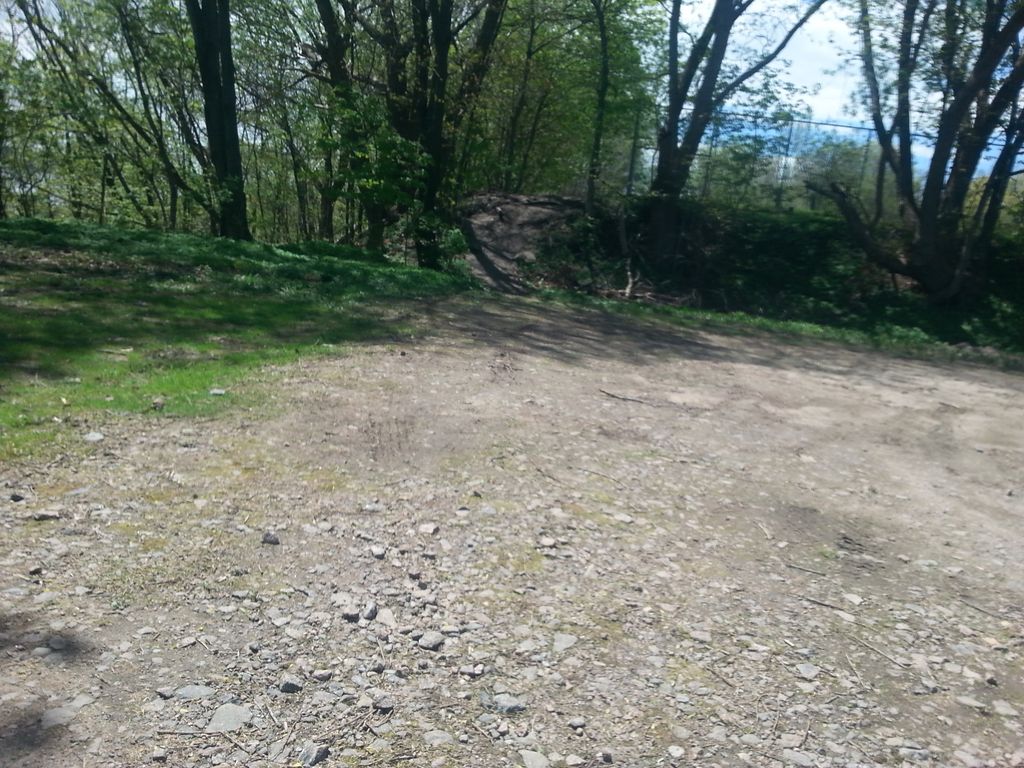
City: quebec_city